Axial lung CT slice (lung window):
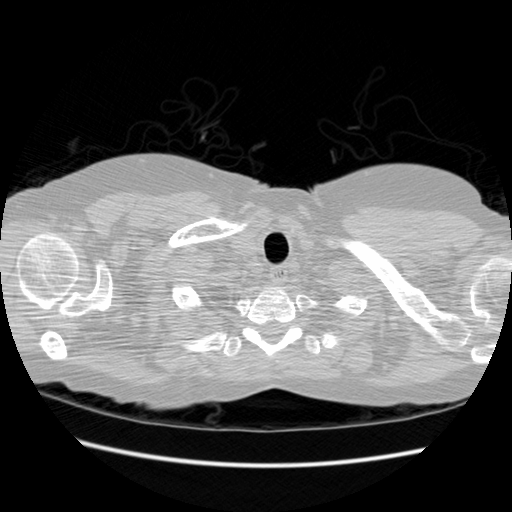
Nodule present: no